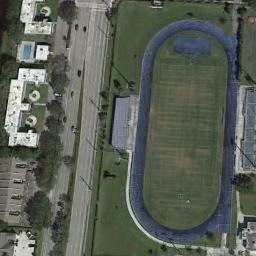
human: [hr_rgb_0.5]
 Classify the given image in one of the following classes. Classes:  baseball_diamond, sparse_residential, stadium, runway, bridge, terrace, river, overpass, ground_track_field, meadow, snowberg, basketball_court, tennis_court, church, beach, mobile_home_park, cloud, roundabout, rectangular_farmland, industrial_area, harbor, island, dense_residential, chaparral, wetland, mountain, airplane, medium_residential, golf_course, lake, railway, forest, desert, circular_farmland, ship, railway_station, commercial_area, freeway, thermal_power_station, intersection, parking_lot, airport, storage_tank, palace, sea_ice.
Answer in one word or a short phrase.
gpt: ground_track_field